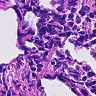
Metastatic tissue present: no